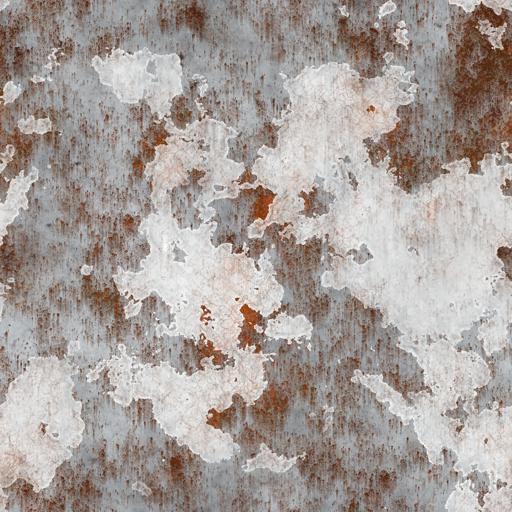
Tags: metal paint painted rust